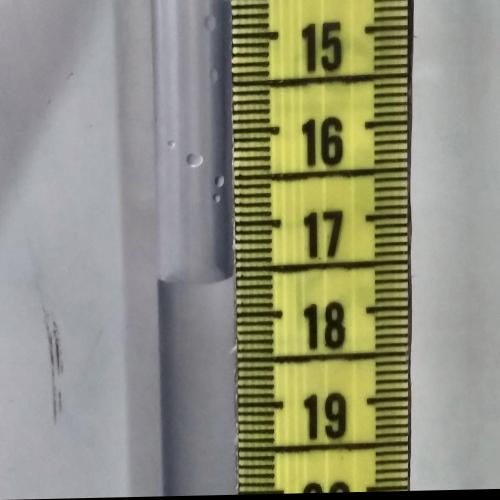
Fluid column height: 17.6 cm